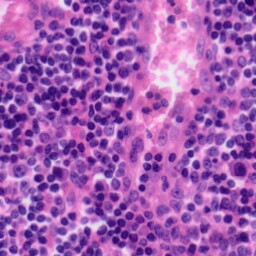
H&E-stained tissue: Tonsil